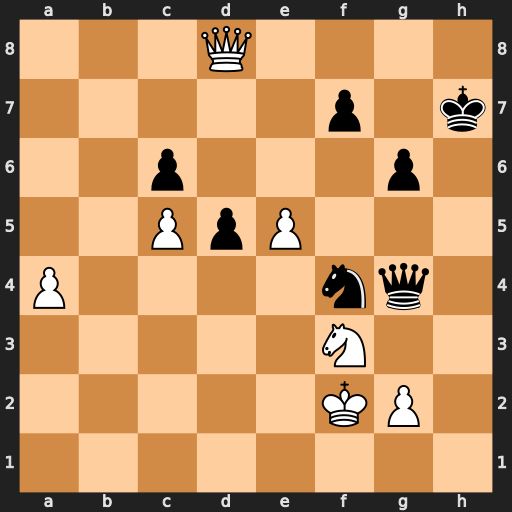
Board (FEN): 3Q4/5p1k/2p3p1/2PpP3/P4nq1/5N2/5KP1/8
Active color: w
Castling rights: -
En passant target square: -
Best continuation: Ng5+ Qxg5 Qxg5